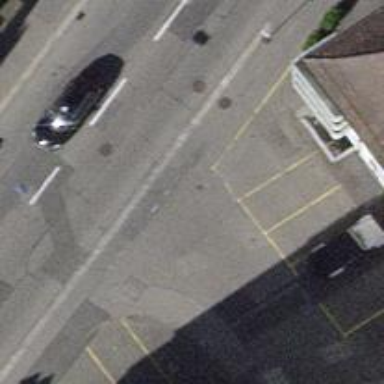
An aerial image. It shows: Unmarked crossing with traffic calming table.